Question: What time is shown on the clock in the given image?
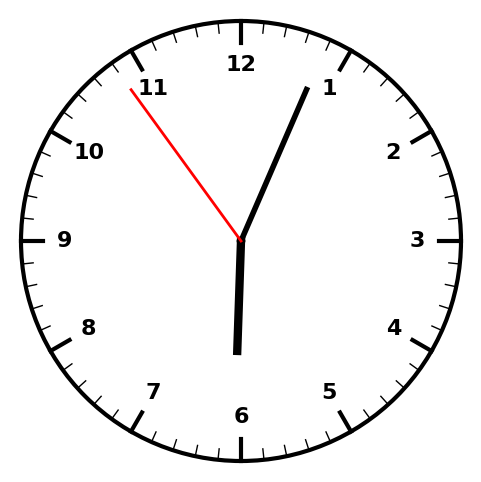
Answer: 06:03:54